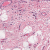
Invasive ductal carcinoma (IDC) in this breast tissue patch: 0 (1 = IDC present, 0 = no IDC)